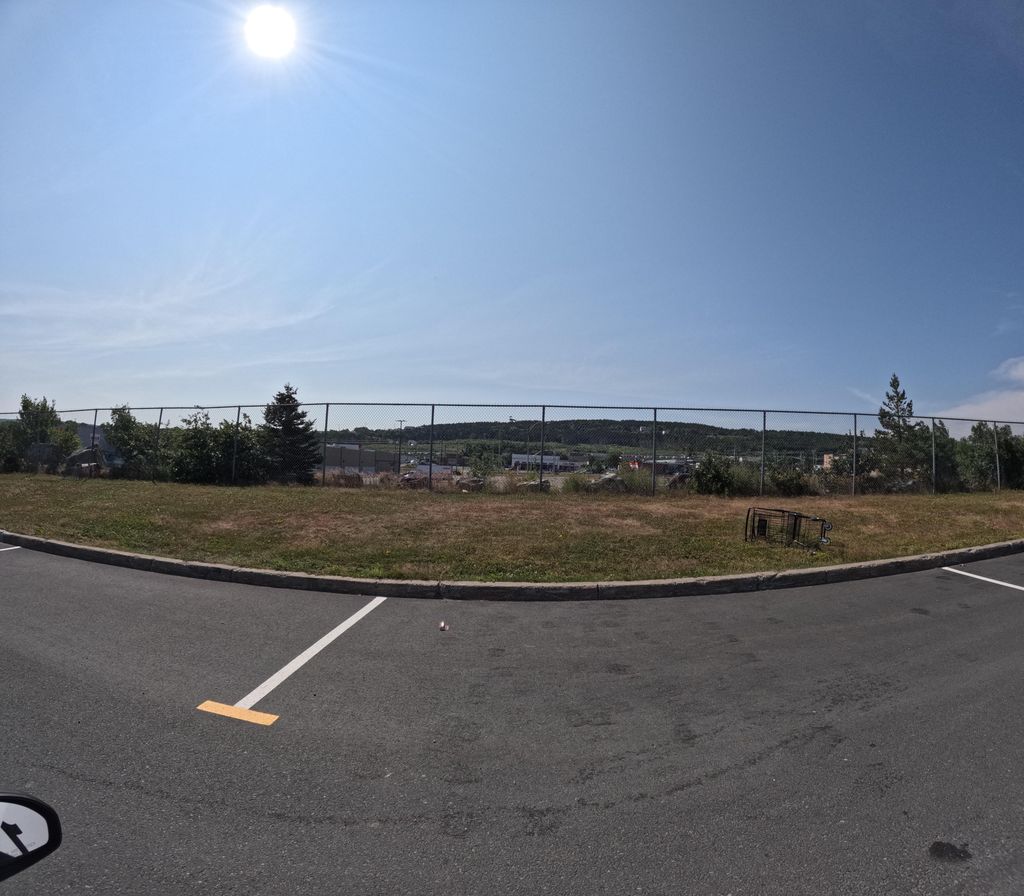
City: st_johns